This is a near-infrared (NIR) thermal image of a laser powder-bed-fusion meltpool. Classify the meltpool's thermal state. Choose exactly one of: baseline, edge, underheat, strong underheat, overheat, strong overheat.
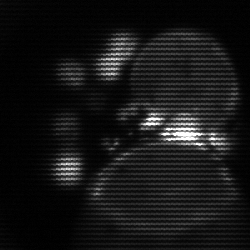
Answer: edge